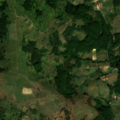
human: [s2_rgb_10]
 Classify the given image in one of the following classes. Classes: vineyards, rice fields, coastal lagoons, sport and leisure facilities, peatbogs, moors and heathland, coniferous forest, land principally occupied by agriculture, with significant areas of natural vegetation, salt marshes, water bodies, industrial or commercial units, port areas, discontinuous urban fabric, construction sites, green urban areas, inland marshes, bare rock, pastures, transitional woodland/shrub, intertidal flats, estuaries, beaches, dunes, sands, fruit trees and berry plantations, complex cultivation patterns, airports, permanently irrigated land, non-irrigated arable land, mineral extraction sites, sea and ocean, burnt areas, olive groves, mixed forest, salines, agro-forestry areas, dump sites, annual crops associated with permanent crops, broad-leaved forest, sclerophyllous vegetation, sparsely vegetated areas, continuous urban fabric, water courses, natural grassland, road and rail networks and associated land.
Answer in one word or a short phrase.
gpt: land principally occupied by agriculture, with significant areas of natural vegetation, broad-leaved forest, natural grassland, transitional woodland/shrub